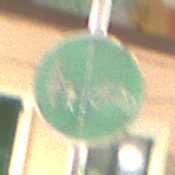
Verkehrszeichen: GetrennterRadUndGehwegRadwegRechts
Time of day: Night
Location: Outdoor (Urban)
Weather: PartlyCloudy
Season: NotSpecified
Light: Artificial